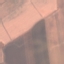
Land use / land cover class: AnnualCrop